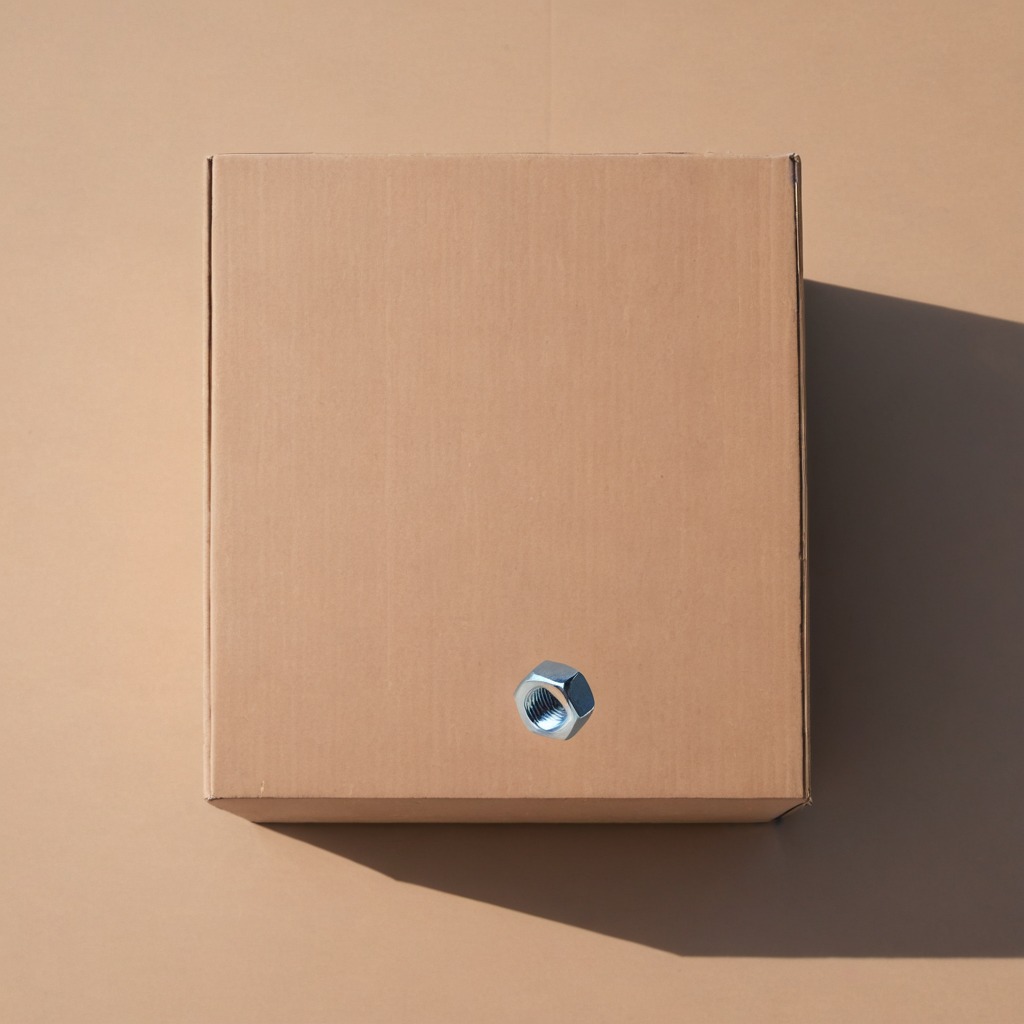
A metal nut is lying on a clean dry cardboard box surface in an outdoor workshop during daytime bright natural light soft shadows slightly creased but